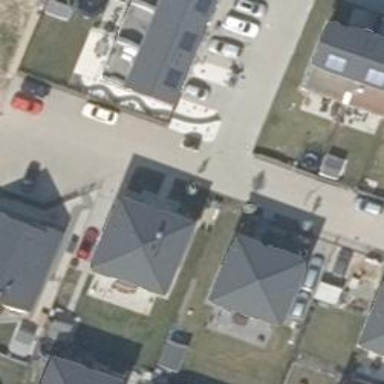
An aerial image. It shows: Residential road.